【题型】填空题　【知识点】解析几何　【难度】easy
已知双曲线 $\frac{x^2}{a^2} - \frac{y^2}{b^2} = 1\ (a>0,b>0)$ 的左焦点为 $F_1$，右焦点为 $F_2$。若双曲线的右支上存在一点 $P$，使得直线 $PF_1$ 与以双曲线的实轴为直径的圆相切，切点为线段 $PF_1$ 的中点，则该双曲线的离心率为 \underline{\quad\quad}。
【解答】
【答案】$\sqrt{5}$

【详解】设 $PF_1$ 中点为 $H$，连接 $OH,PF_2$，作图如下所示：

在 $\triangle PF_1F_2$ 中，因为 $O,H$ 分别为 $F_1F_2,PF_1$ 的中点，故 $OH \parallel PF_2$，且 $|OH| = \frac{1}{2}|PF_2|$；

由题可知，$|OH| = a$，且 $OH \perp PF_1$，故 $|PF_2| = 2a$，且 $PF_2 \perp PF_1$；

根据双曲线定义可知，$|PF_1| = 2a + |PF_2| = 2a + 2a = 4a$，又 $|F_1F_2| = 2c$，

故在 $\triangle PF_1F_2$ 中，由勾股定理 $|PF_1|^2 + |PF_2|^2 = |F_1F_2|^2$，也即 $16a^2 + 4a^2 = 4c^2$，

整理得 $\frac{c^2}{a^2} = 5$，故 $\frac{c}{a} = \sqrt{5}$，也即该双曲线的离心率为 $\sqrt{5}$。

故答案为：$\sqrt{5}$。

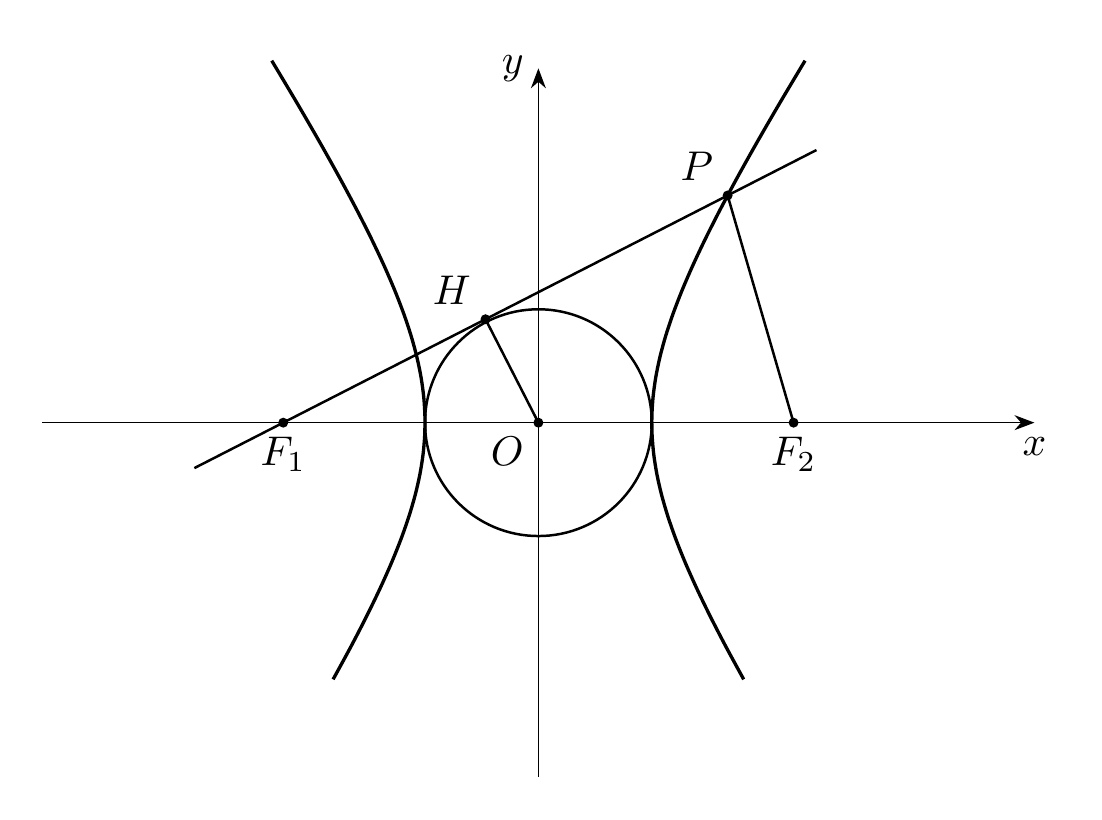